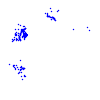
Particle: pion